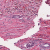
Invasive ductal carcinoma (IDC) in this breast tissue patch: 0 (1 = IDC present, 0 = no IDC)